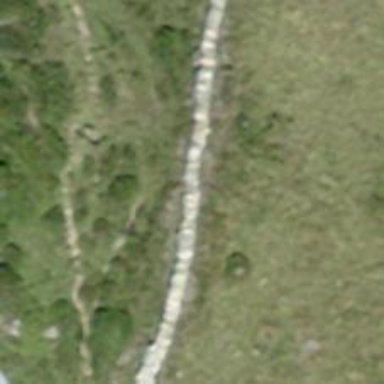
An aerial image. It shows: Stone wall as barrier.